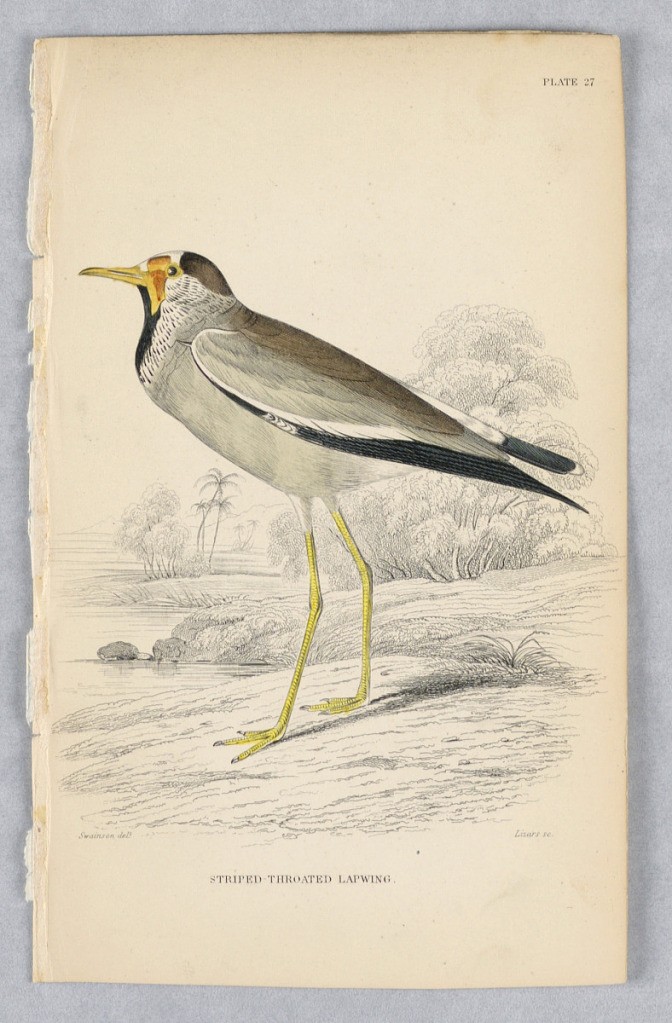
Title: Striped-Throated Lapwing, Plate 27 from Birds of Western Africa
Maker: William Home Lizars, Scottish, 1788 - 1859
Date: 1837
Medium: Engraving, brush and watercolor on paper
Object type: Print
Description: Long-legged, three-toed bird, predominantly brown, with white and black bands. Near a lake. Title and artists' names below.